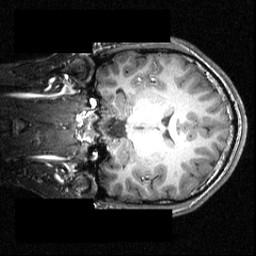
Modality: T1w
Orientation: coronal
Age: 20
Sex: male
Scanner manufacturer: siemens
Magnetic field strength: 3.951 T
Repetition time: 1.5 s
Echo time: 0.00335 s